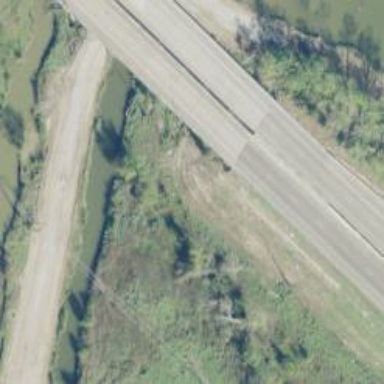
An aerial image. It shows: Trestle bridge on trunk highway.